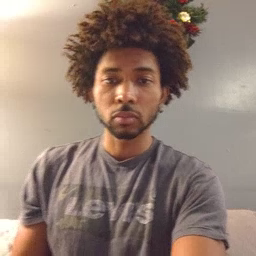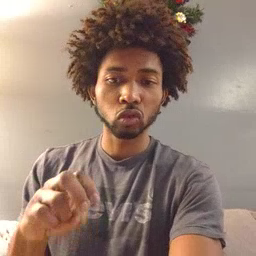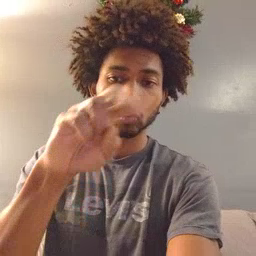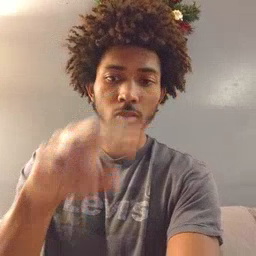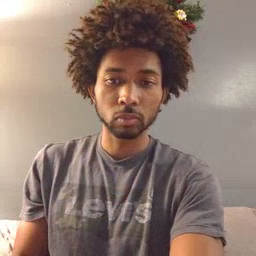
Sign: jump